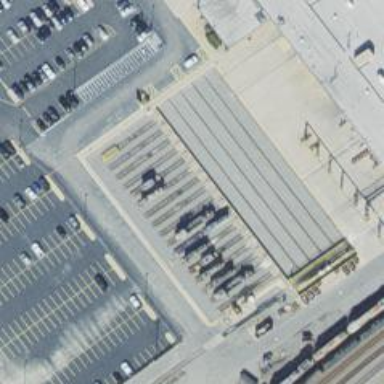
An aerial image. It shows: Railway yard.